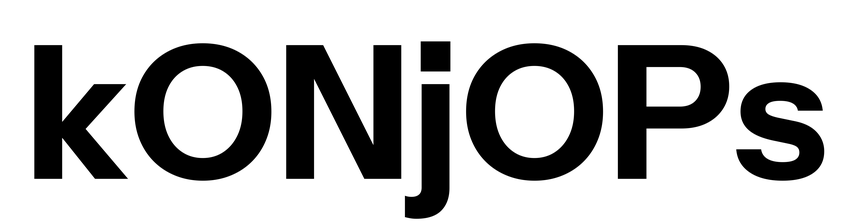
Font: InstrumentSans_Bold